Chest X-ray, PA view. Patient: 48 years old, sex M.
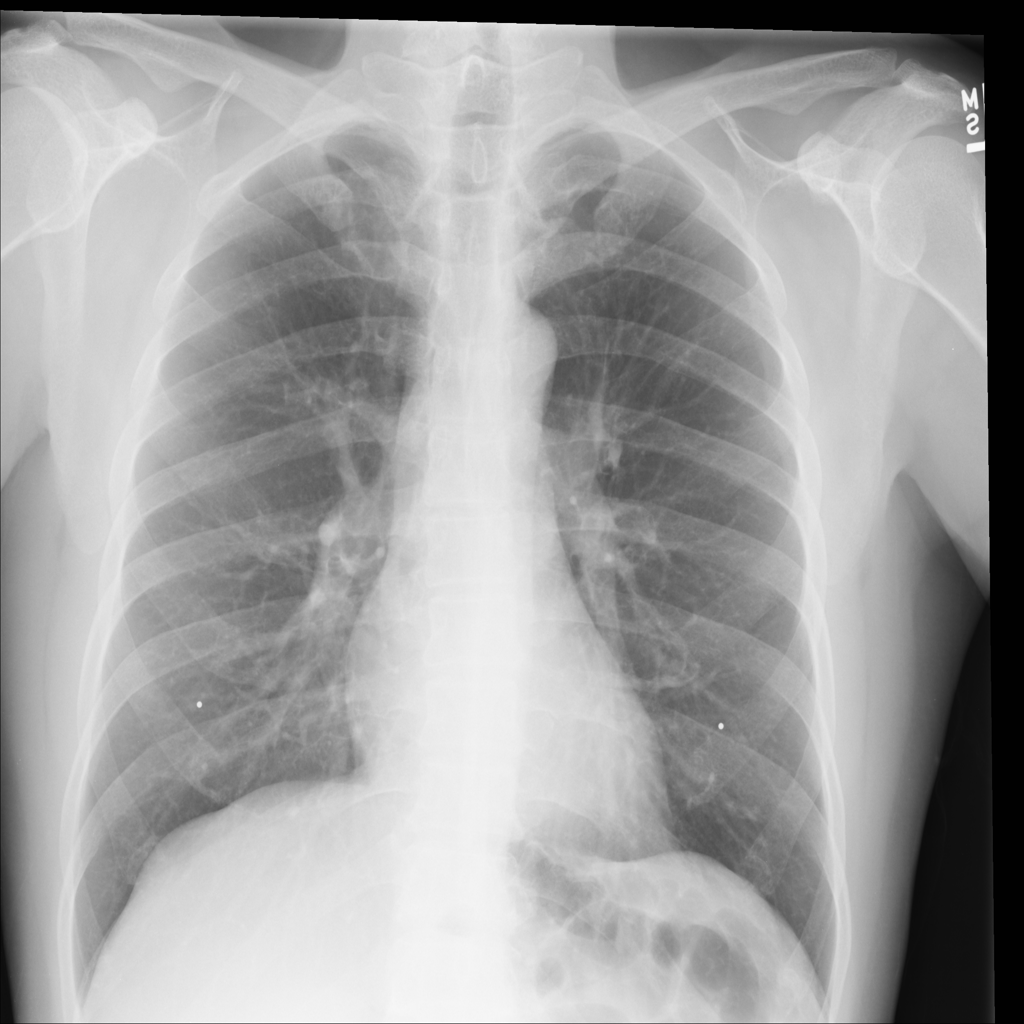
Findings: No Finding